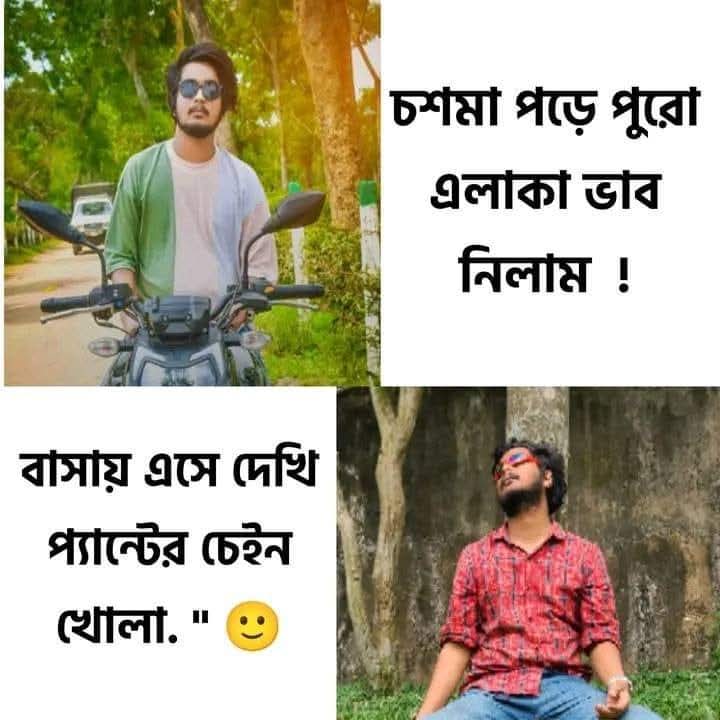
Text: চশমা পড়ে পুরো এলাকা ভাব নিলাম !
বাসায় এসে দেখি প্যান্টের চেইন খোলা.
Label: Non Hate